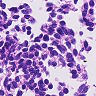
Metastatic tissue present: no